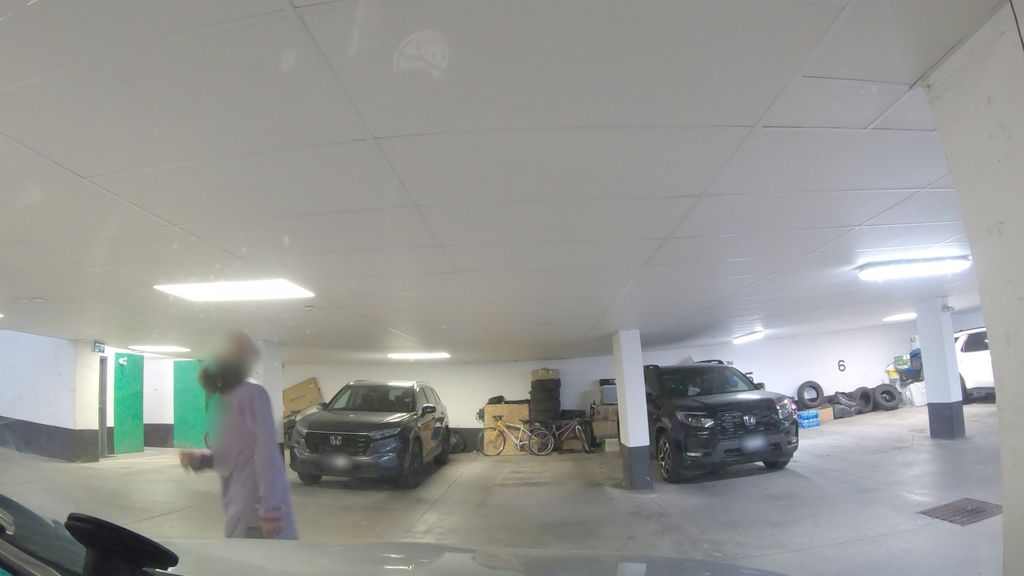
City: toronto